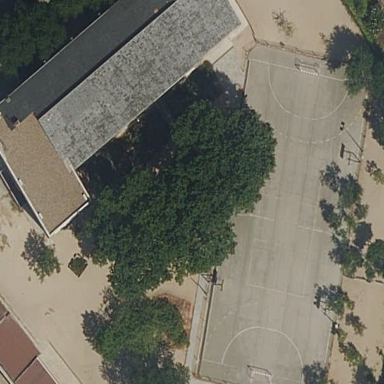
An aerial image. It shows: School.